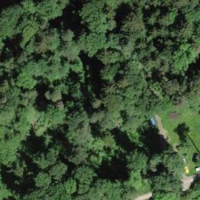
EUNIS habitat code: 44
Species observed at this site:
Melittis melissophyllum